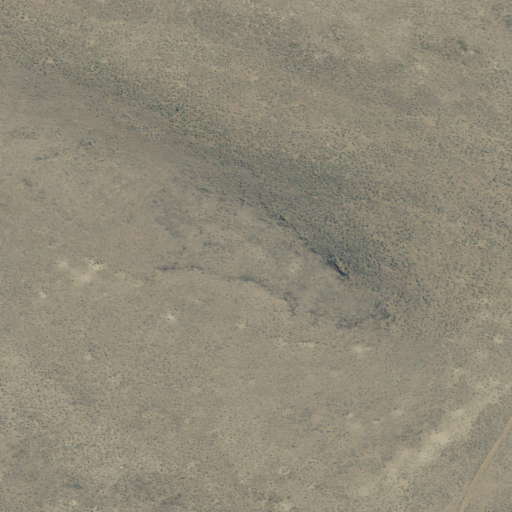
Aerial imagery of mountain in Oregon named Davison Butte containing shrub and grassland